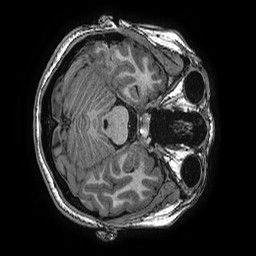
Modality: T1w
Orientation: axial
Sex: female
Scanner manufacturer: ge
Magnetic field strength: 3 T
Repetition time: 0.0077 s
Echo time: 0.003436 s